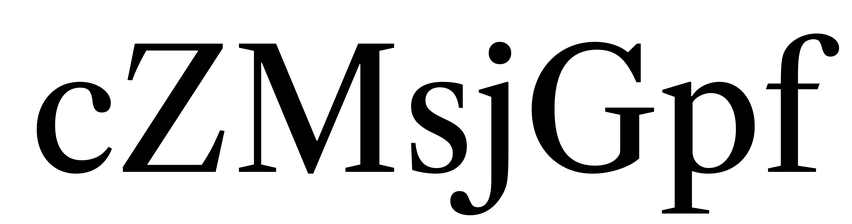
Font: LibreCaslonText_Regular